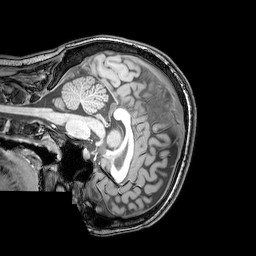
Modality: T1w
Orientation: sagittal
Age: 25
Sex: female
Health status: healthy
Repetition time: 0.081 s
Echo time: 0.037 s